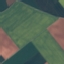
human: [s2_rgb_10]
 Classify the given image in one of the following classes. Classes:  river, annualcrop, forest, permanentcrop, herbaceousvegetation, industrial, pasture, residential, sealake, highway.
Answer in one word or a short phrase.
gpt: AnnualCrop